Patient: sex M, age 37
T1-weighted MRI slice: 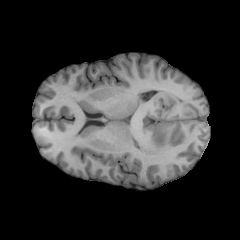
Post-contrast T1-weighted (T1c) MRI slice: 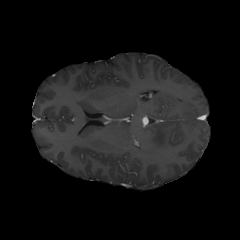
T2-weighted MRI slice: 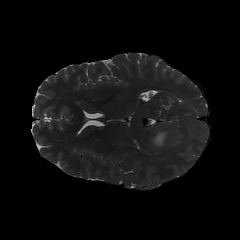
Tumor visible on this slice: yes
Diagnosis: Astrocytoma, IDH-mutant
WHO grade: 2